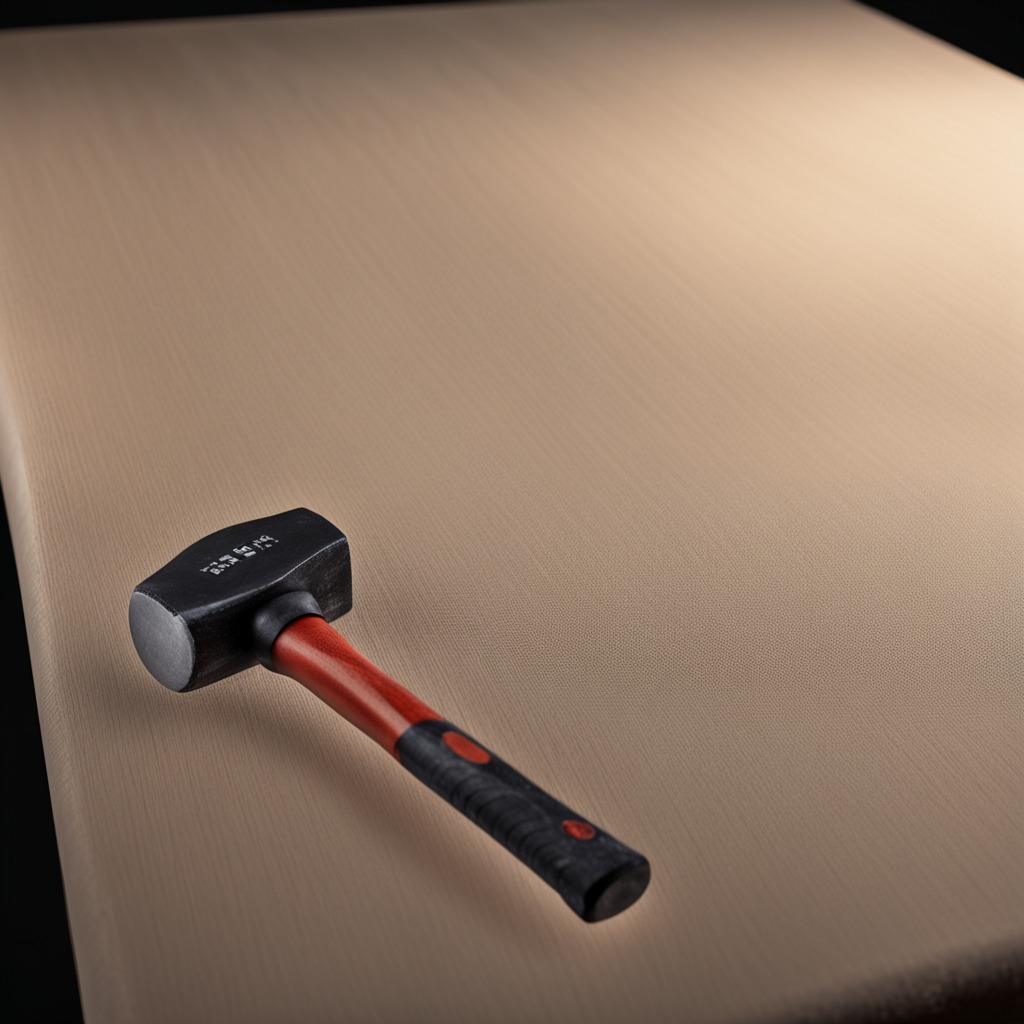
A hammer lies on a wooden table inside a workshop at night.